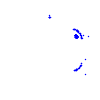
Particle: pion